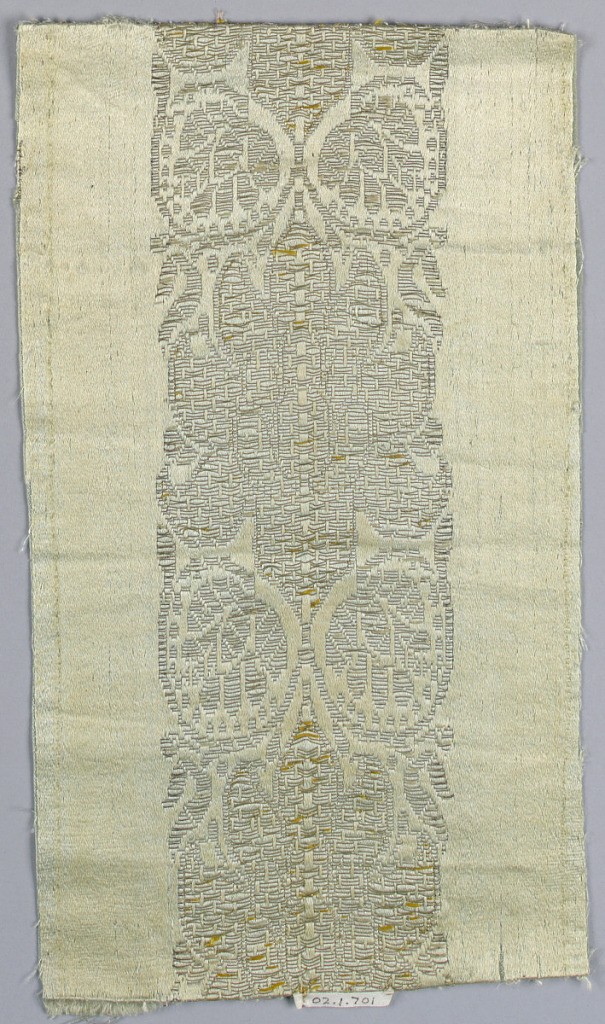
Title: Fragment of a border
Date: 17th century
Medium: silk, metallic Technique: brocaded satin
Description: silver scrolling shapes on white with a bluish cast